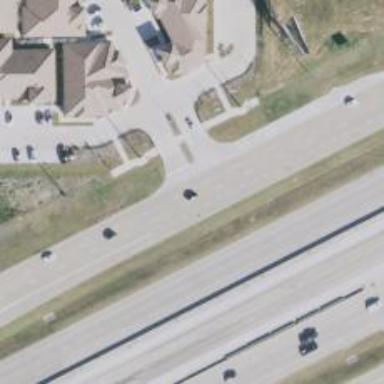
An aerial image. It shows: Secondary road with frontage access.